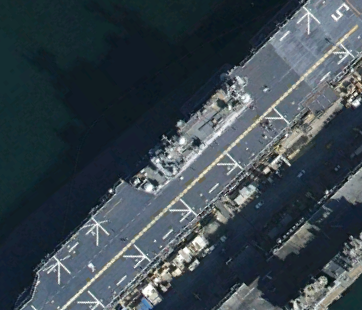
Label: Wasp-class_assault_ship